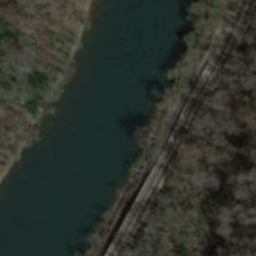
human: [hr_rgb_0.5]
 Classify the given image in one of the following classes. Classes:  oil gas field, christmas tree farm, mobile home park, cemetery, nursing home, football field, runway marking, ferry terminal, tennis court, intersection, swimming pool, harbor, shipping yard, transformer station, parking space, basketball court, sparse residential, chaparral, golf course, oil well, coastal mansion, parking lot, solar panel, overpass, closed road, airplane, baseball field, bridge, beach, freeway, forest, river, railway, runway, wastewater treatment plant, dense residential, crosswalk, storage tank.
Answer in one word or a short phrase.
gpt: river